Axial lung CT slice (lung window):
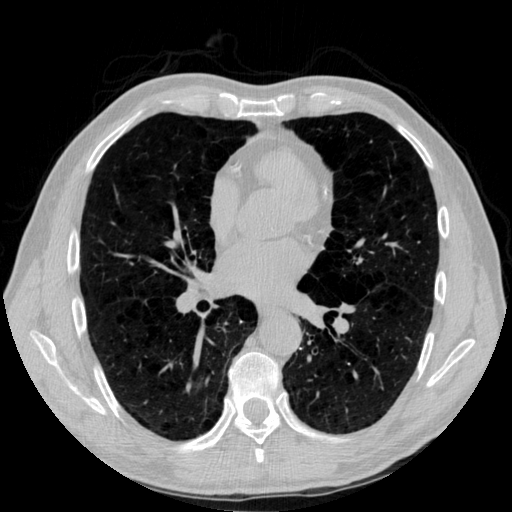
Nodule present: no